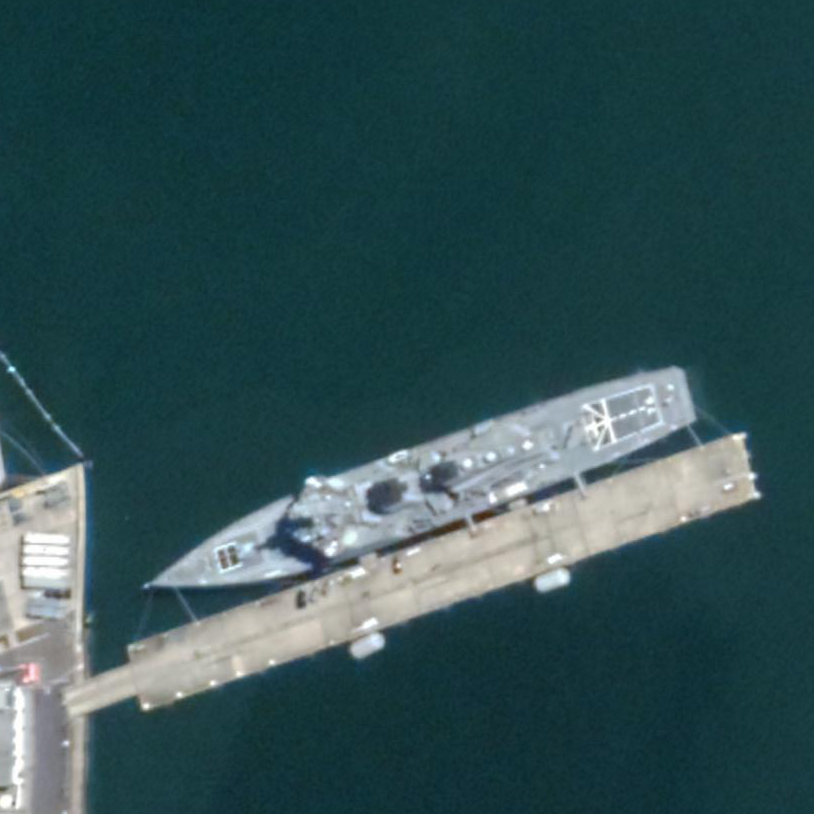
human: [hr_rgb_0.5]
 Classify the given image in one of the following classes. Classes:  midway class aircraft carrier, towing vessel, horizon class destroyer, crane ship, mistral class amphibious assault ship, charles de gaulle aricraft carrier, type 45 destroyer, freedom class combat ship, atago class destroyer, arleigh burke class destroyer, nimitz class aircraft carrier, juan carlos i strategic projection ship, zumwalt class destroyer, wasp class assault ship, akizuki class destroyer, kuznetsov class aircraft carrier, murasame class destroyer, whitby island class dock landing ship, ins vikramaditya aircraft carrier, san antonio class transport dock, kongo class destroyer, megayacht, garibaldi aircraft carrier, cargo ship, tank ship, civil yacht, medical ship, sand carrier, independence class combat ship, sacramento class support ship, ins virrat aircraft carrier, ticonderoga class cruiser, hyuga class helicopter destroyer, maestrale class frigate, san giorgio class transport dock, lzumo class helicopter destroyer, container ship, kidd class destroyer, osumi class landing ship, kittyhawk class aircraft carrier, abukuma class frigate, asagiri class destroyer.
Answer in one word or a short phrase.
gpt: Arleigh Burke class destroyer